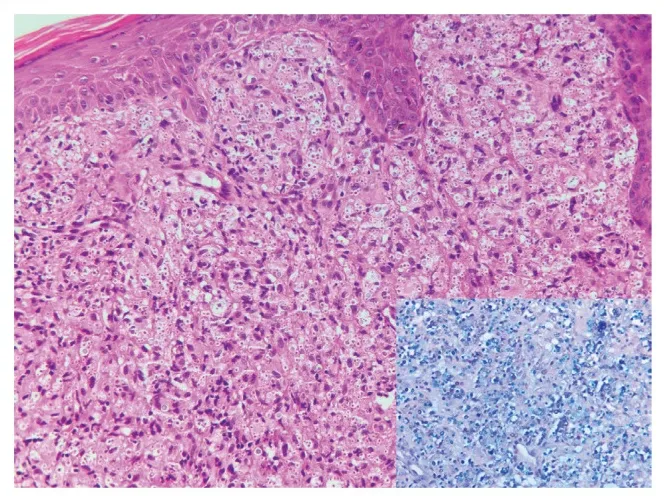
Skin biopsy with numerous extracellular yeasts on haematoxylin and eosin (original magnification x 200), the inset shows the yeasts with blue capsules and pink cell walls on Alcian Blue Periodic Acid Schiff stain (original magnification x 400).
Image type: pathology (h&e)